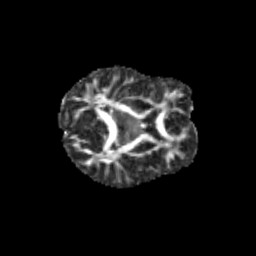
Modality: FA
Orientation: axial
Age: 12
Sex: female
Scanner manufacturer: siemens
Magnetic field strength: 3 T
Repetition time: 3.8 s
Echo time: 0.07 s